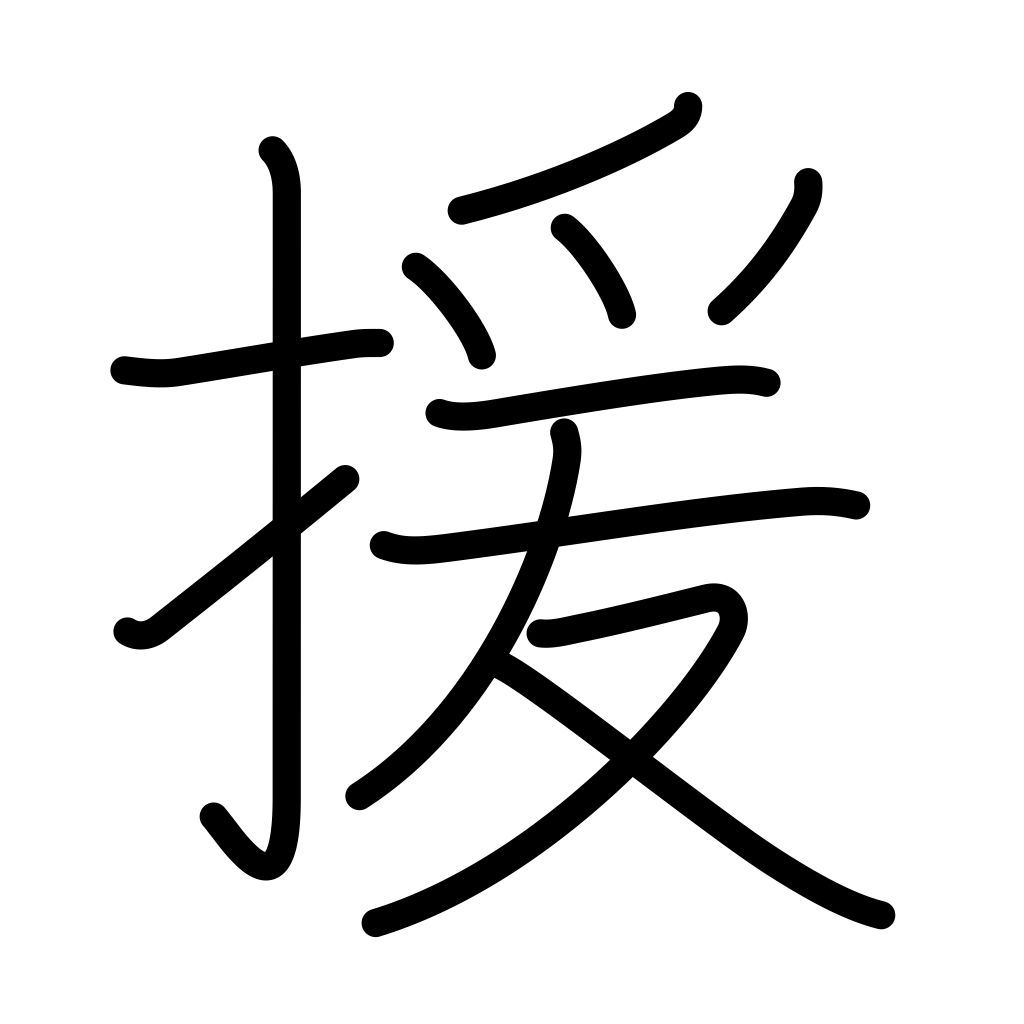
Meaning: abet, help, save